Question: I'm using the Google visualization chart in my application for drawing a line chart. It works great except one thing in the hAxis the entered number converts itself to thousands like below. I know this is happening because im trying to display huge numbers but still i would like to know if there is way to get around this?
'''
<html>
<head>
<script type="text/javascript" src="https://www.google.com/jsapi"></script>
<script type="text/javascript">
google.load('visualization', '1.1', {packages: ['line']});
google.setOnLoadCallback(drawChart);
function drawChart() {
var data = new google.visualization.DataTable();
data.addColumn('number', 'Degree Level');
data.addColumn('number', 'Graduate or professional degree');
data.addColumn('number', "Bachelor's degree");
data.addColumn('number', "Associate's degree");
data.addColumn('number', "High school or vocational training");
data.addRows([
[2, 39758,93179, 78578,49141],
[3, 100747, 300646, 220982,100456],
[4, 49964, 68022, 21092,6943],
[5, 150370, 124868, 27120,8204]
]);
var options = {
chart: {
title: 'Education Report',
subtitle: 'distributed by experience'
},
width: 900,
height: 500
};
var chart = new google.charts.Line(document.getElementById('linechart_material'));
chart.draw(data, options);
}
</script>
</head>
<body>
<div id="linechart_material"></div>
</body>
</html>
'''

Can someone let me know how can i make the hAxis to display in number?
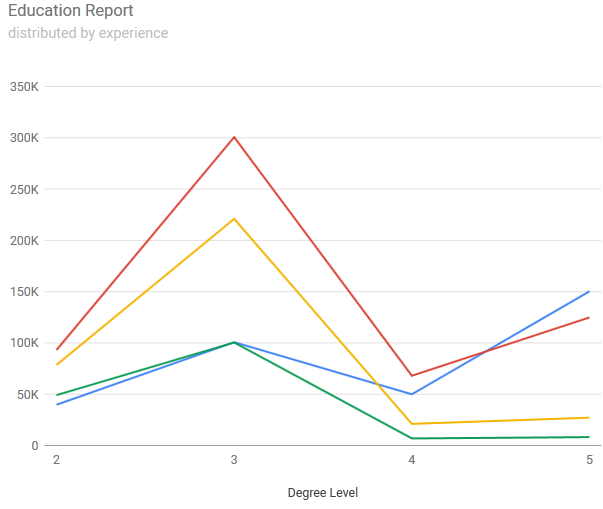
Answer: There are two solutions to get the format that you want.
Either you use version 1 of the corecharts package :
so load the package like this :
'''
// instead of : google.load('visualization', '1.1', {packages: ['line']});
google.load('visualization', '1', { packages: ['corechart'] });
'''
and call your chart like this :
'''
// instead of : var chart = new google.charts.Line(document.getElementById('linechart_material'));
var chart = new google.visualization.LineChart(document.getElementById('linechart_material'));
'''
And you'll get what you want.
See a <URL>.
Or alternatively,
Use version 1.1 of the package (you already do in your example) like this :
'''
google.load('visualization', '1.1', {packages: ['line']});
'''
and then specify in your chart options the vAxis format like this :
'''
vAxis: { format: '###,###,###' },
'''
and load the chart this way, so that the vAxis settings are taken into account :
'''
chart.draw(data, google.charts.Line.convertOptions(options));
'''
That'll work too.
See a <URL>.
The problem here is that the way options are defined has changed from v.1 to v.1.1. So if you want to use the v.1.1 package you have to call google.charts.Line.convertOptions() for your options to be interpreted correctly.